七年级 · 组合几何学
（2021秋 $\cdot$ 肇源县期末）如图, $D E / / B C, C D$ 平分 $\angle A C B, \angle A C B=58^{\circ}$, 则 $\angle E D C=$

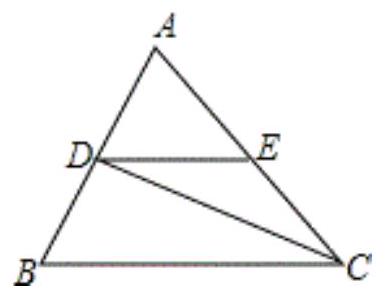
答案: $29^{\circ}$.
解析: 根据角平分线的定义可得 $\angle E C D=29^{\circ}$, 再由平行线的性质易求得 $\angle E D C$ 的度数.

【答案】解: $\because C D$ 平分 $\angle A C B, \angle A C B=58^{\circ}$,

$\therefore \angle E C D=\frac{1}{2} \angle A C B=29^{\circ}$,

$\because D E / / B C$

$\therefore \angle E D C=\angle E C D=29^{\circ}$.

故答案为: $29^{\circ}$.

【点睛】本题考查了平行线的性质, 解答本题的关键是掌握: 两直线平行, 内错角相等.